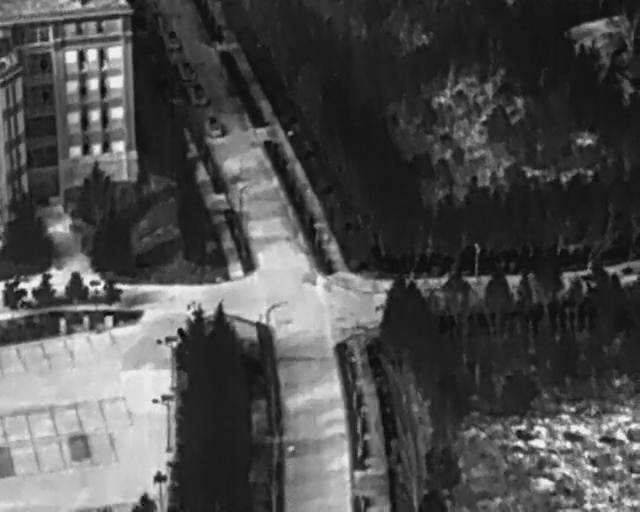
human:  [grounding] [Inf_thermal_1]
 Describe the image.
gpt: In the satellite image, there is  <ref>2 small car </ref> <box>[[31, 22, 35, 26, 165], [29, 16, 32, 20, 166]]</box> located at top,  <ref>2 small car </ref> <box>[[27, 11, 31, 15, 155], [24, 6, 29, 9, 157]]</box> located at top left.